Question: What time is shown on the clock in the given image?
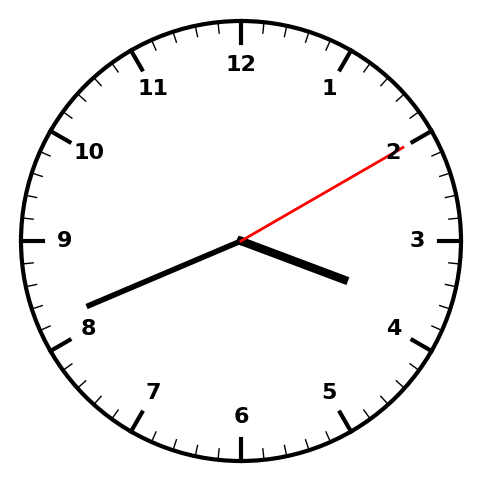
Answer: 03:41:10